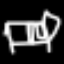
Label: bed